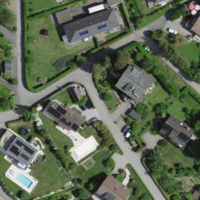
EUNIS habitat code: 55
Species observed at this site:
Pica pica